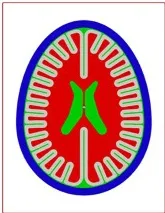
(C) This extruded axial prism was meshed to create three dimensional test object.
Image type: radiology (ct)